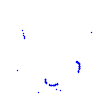
Particle: kaon